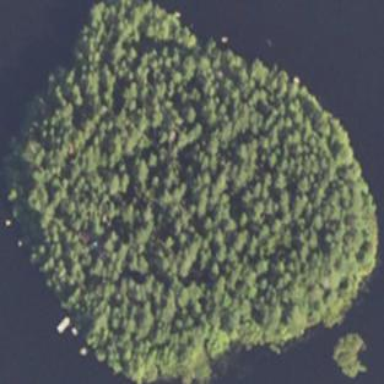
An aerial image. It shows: Islet.